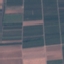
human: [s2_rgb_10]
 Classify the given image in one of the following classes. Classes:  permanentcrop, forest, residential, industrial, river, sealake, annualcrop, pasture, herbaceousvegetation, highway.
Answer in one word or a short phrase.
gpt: PermanentCrop